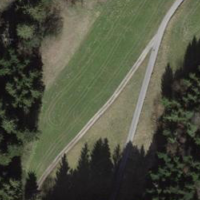
EUNIS habitat code: 44
Species observed at this site:
Equisetum sylvaticum
Cardamine pratensis
Lonicera acuminata